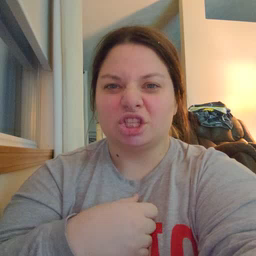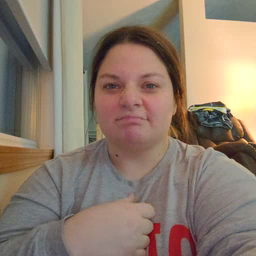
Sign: happy